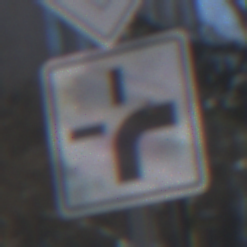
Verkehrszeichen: VerlaufVorfahrtsstrasse3
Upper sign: Vorfahrtsstrasse
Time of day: MorningAfternoon
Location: Outdoor (Special)
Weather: Clear
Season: Winter
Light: Natural